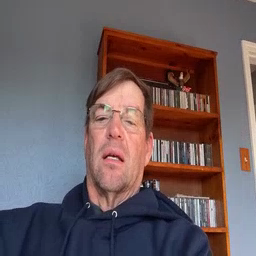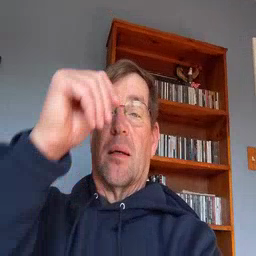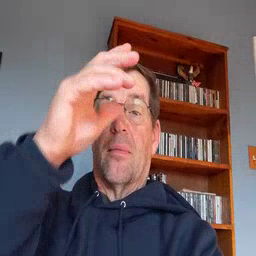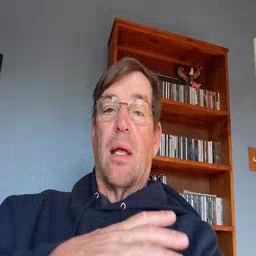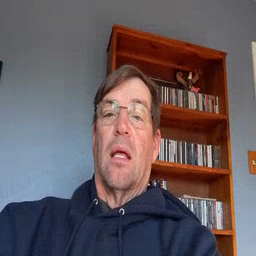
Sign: man